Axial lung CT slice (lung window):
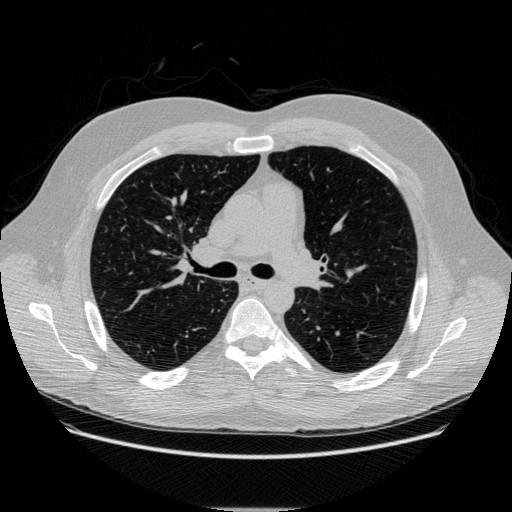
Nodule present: no